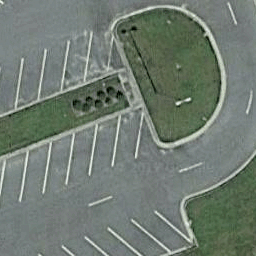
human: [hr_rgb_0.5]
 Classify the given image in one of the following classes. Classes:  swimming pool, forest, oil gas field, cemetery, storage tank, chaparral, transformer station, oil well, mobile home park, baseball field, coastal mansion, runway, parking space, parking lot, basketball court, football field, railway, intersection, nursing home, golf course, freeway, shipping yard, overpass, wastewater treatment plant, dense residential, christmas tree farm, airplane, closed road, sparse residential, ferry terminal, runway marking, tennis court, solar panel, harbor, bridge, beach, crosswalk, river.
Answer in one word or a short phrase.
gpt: parking space